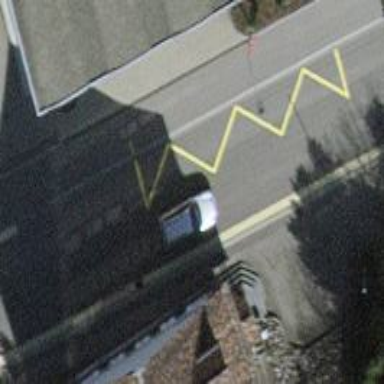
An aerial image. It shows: Trolleybus stop position for public transport.